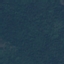
Label: Forest